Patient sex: F
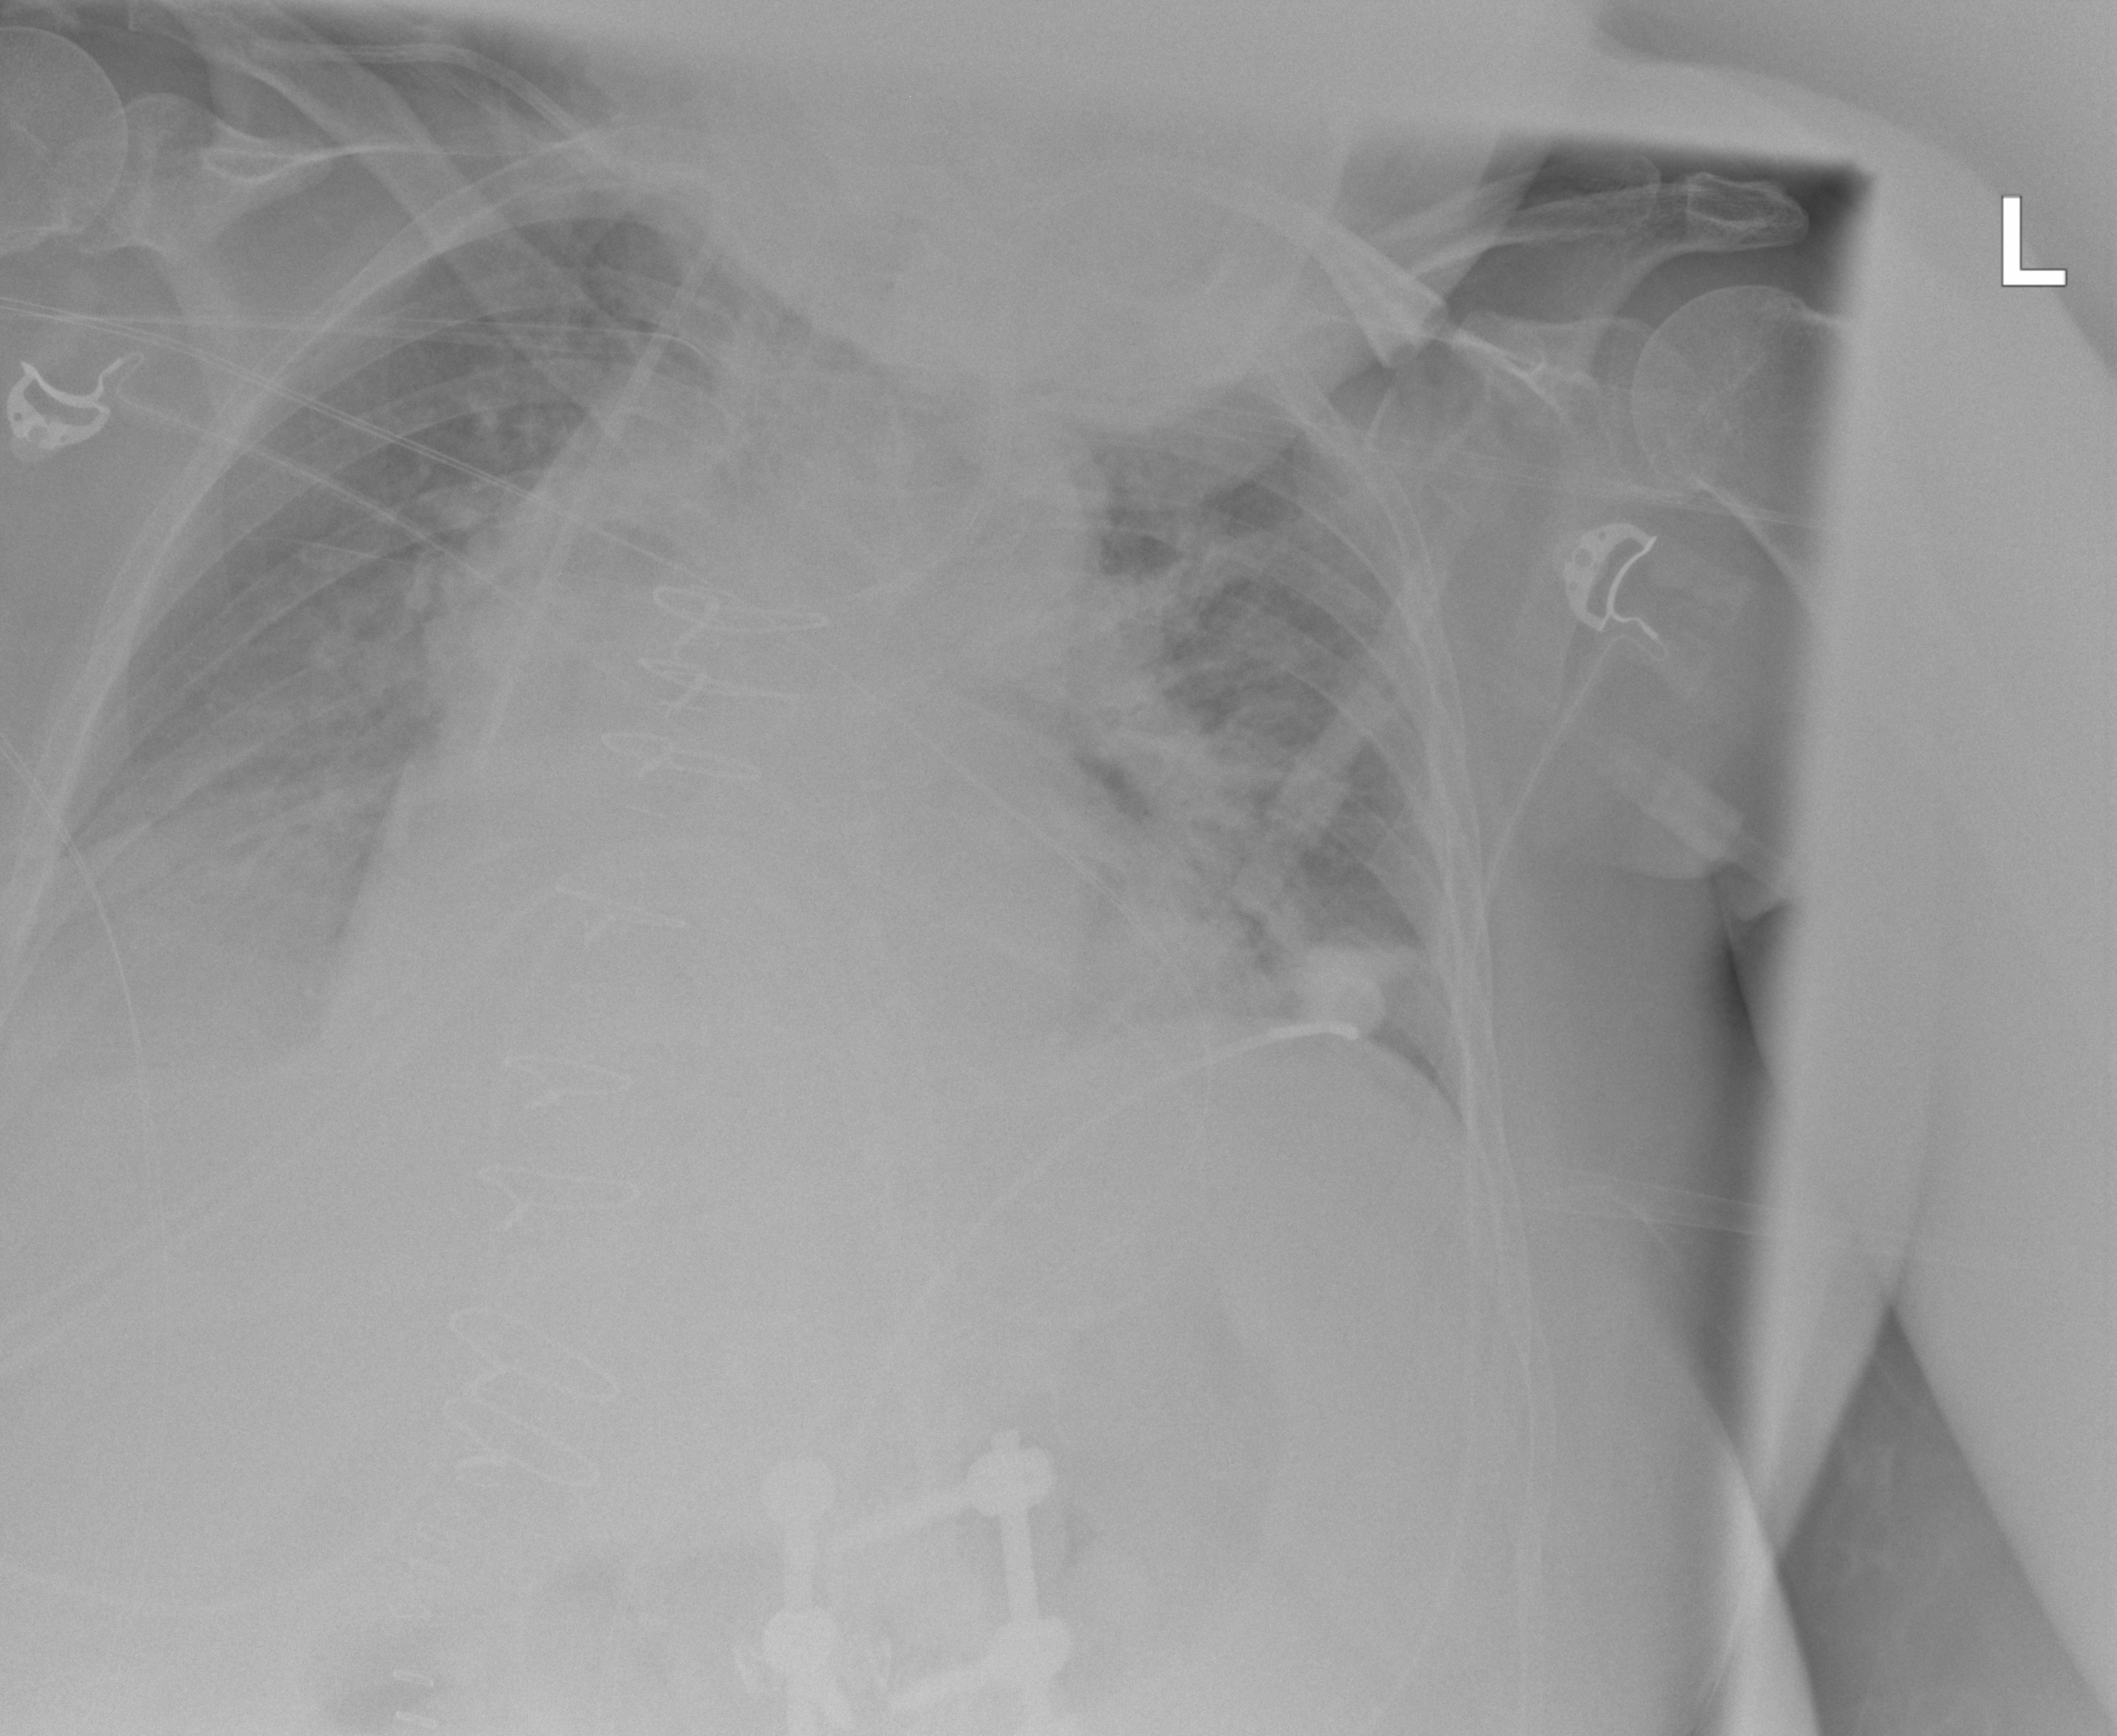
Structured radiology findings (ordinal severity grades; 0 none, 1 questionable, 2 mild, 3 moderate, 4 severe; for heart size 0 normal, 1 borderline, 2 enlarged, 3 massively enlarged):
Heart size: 2
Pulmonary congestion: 2
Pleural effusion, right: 2
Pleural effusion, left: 0
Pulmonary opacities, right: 2
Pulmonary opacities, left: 2
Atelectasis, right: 2
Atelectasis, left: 2